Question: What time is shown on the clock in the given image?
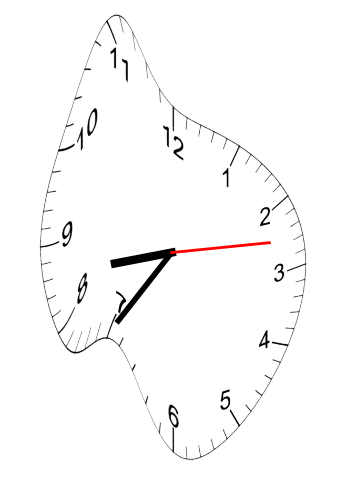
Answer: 08:35:13